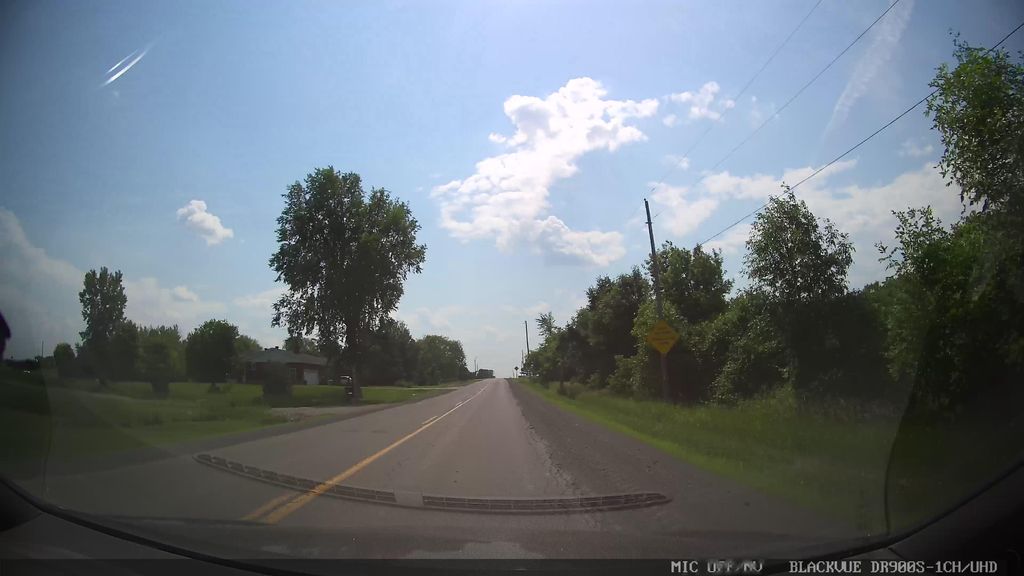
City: ottawa-gatineau